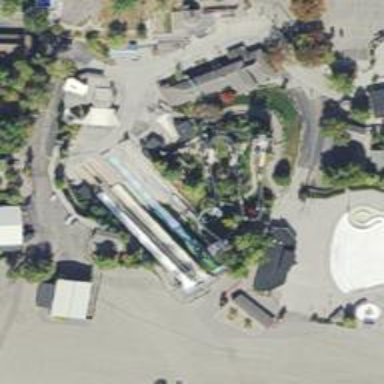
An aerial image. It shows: Water slide attraction.